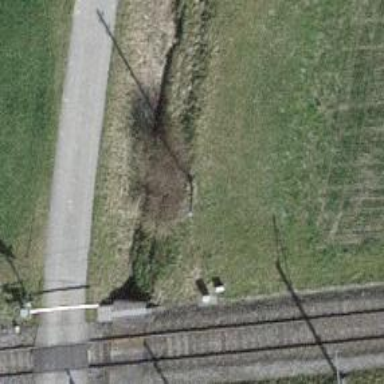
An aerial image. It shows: Culvert tunnel.